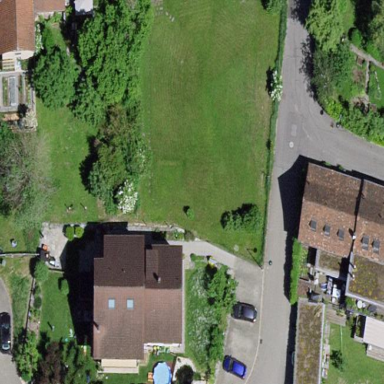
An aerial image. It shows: Garden that is leisure land.